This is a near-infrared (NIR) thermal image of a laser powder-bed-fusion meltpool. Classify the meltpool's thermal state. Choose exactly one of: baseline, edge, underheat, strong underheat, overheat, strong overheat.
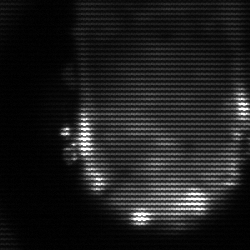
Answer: baseline